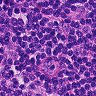
Metastatic tissue present: no